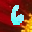
Label: 6